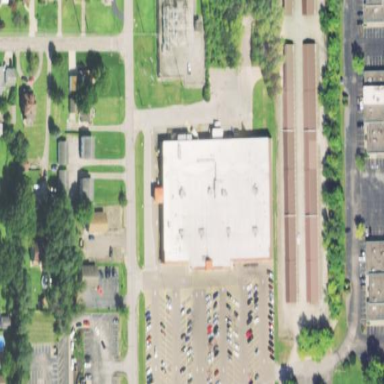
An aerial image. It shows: Supermarket building.